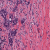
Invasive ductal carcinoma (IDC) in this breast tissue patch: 1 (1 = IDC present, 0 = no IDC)